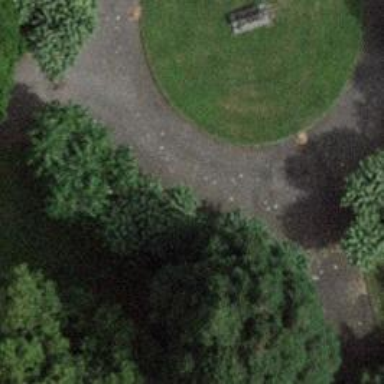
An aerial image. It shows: Bench for seating.